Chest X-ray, PA view. Patient: 49 years old, sex M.
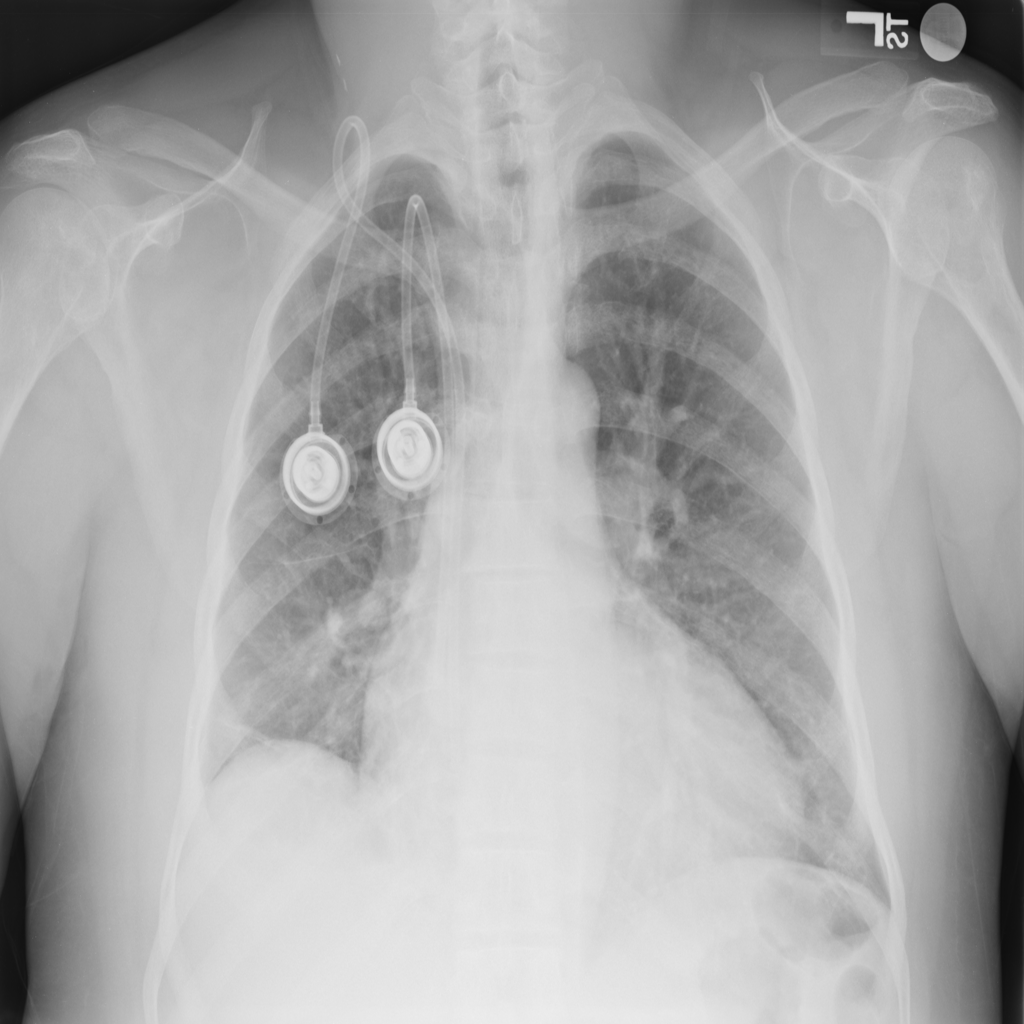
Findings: Cardiomegaly